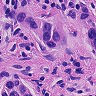
Metastatic tissue present: yes